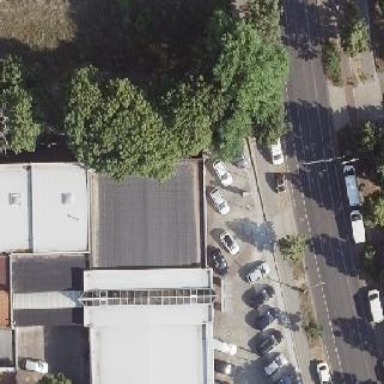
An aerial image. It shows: Flat roof retail building.